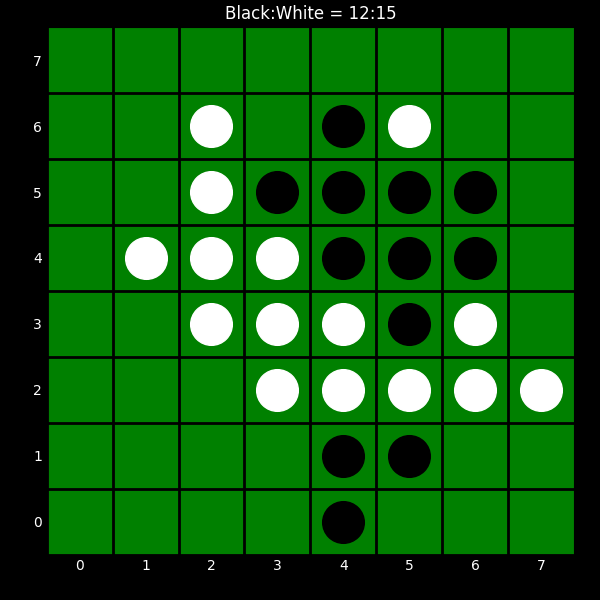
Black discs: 12
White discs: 15